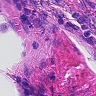
Metastatic tissue present: no